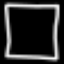
Label: square